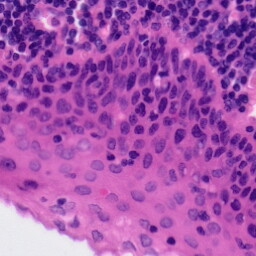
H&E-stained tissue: Tonsil